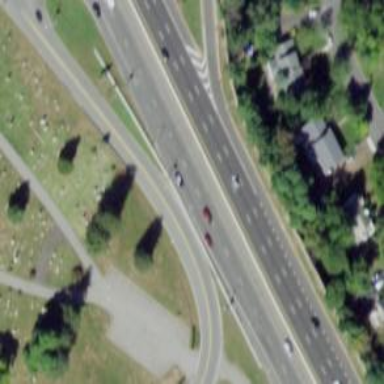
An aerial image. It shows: Asphalt trunk highway classified as expressway.